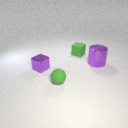
large purple metal cylinder to the right of small green rubber sphere